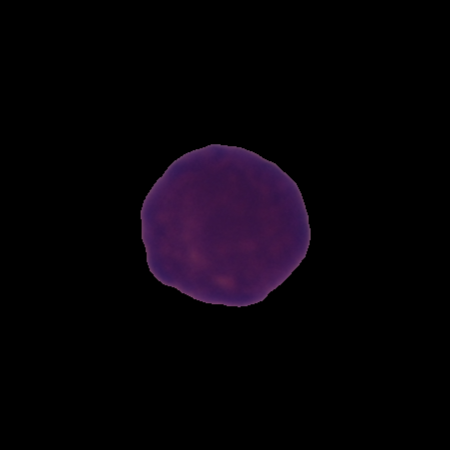
Label: healthy